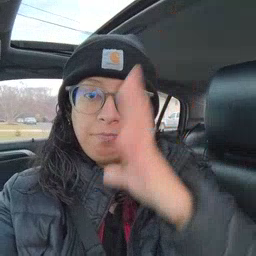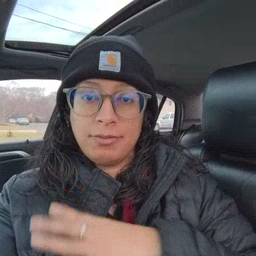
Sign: man